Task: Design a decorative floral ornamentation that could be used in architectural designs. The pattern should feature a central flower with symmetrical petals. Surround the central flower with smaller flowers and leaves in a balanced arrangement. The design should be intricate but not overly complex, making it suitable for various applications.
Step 365:
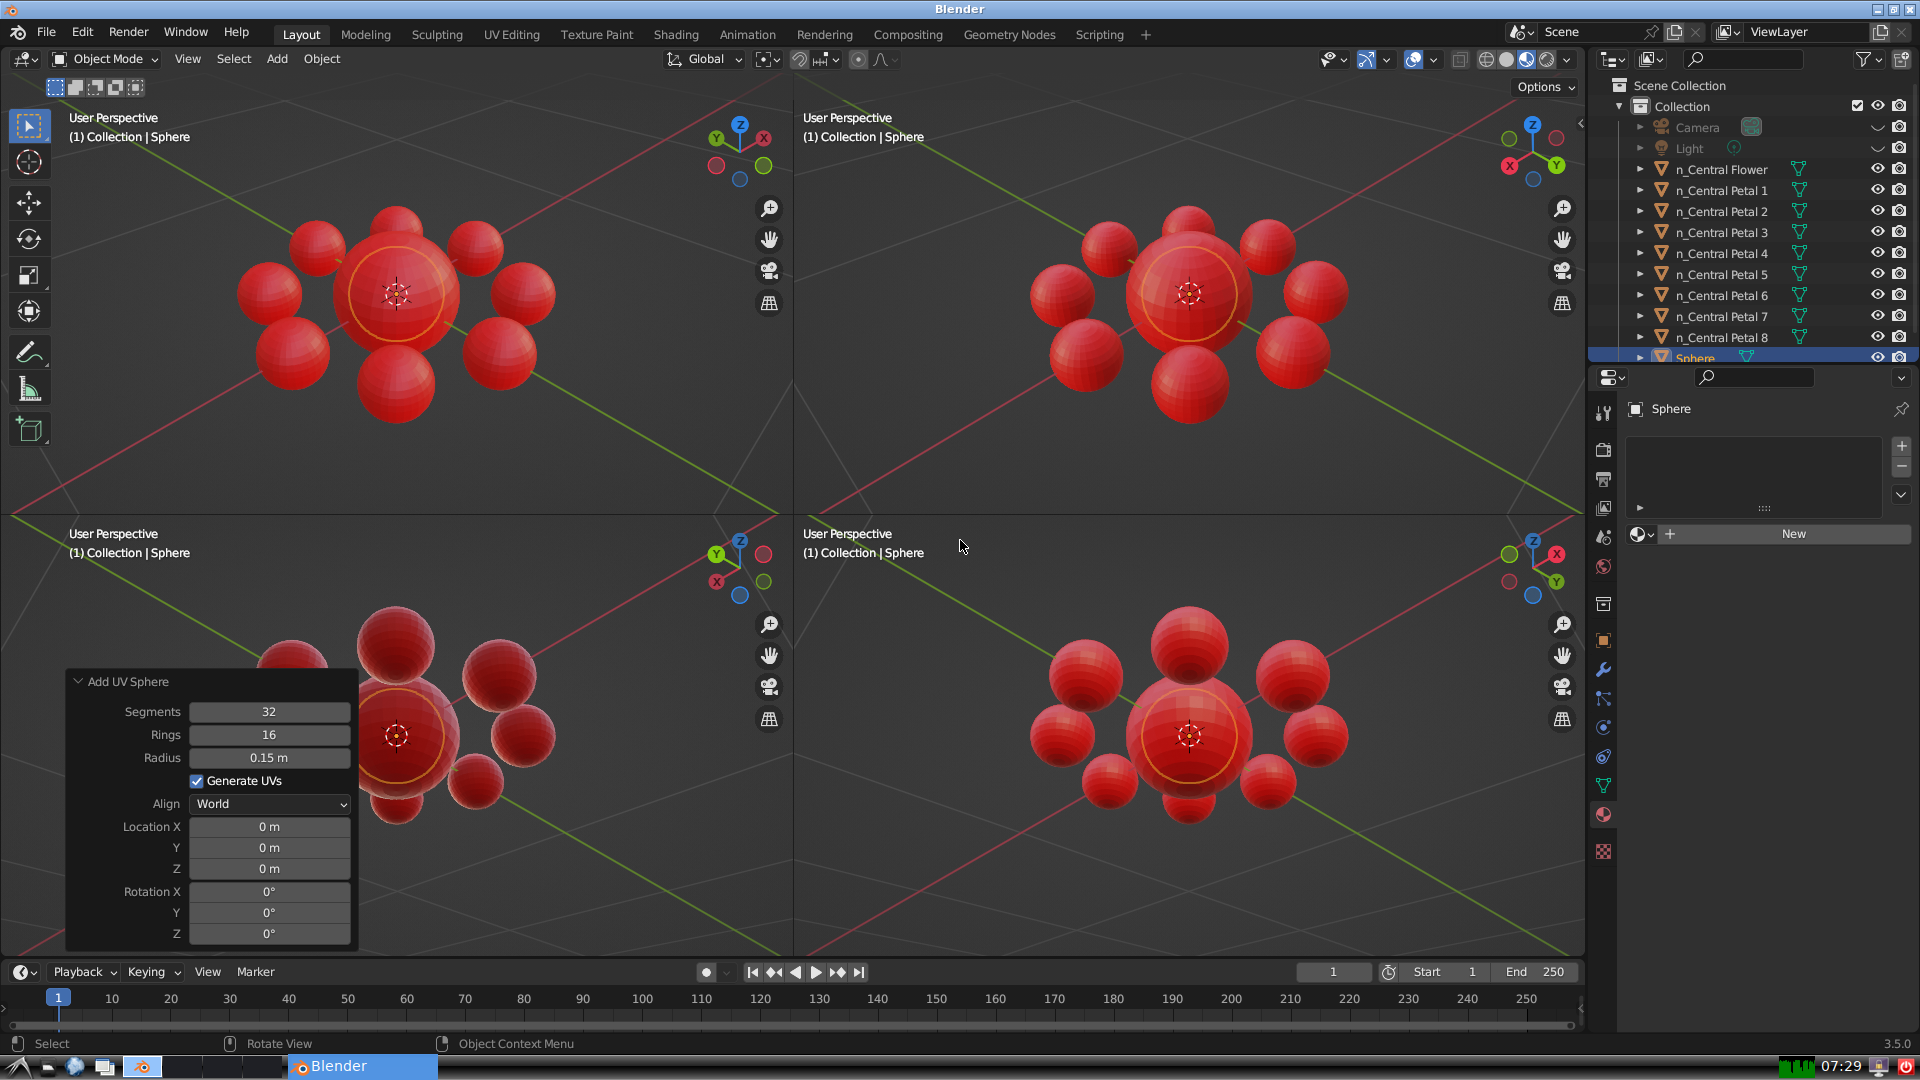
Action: {"key_press": ['Ctrl, Home']}